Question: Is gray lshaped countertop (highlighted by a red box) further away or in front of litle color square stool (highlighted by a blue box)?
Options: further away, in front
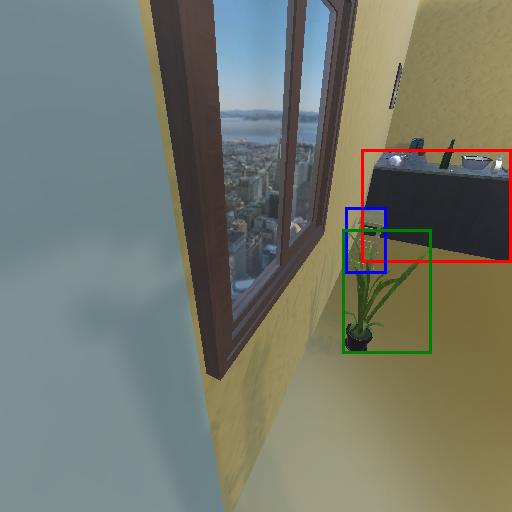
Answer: further away